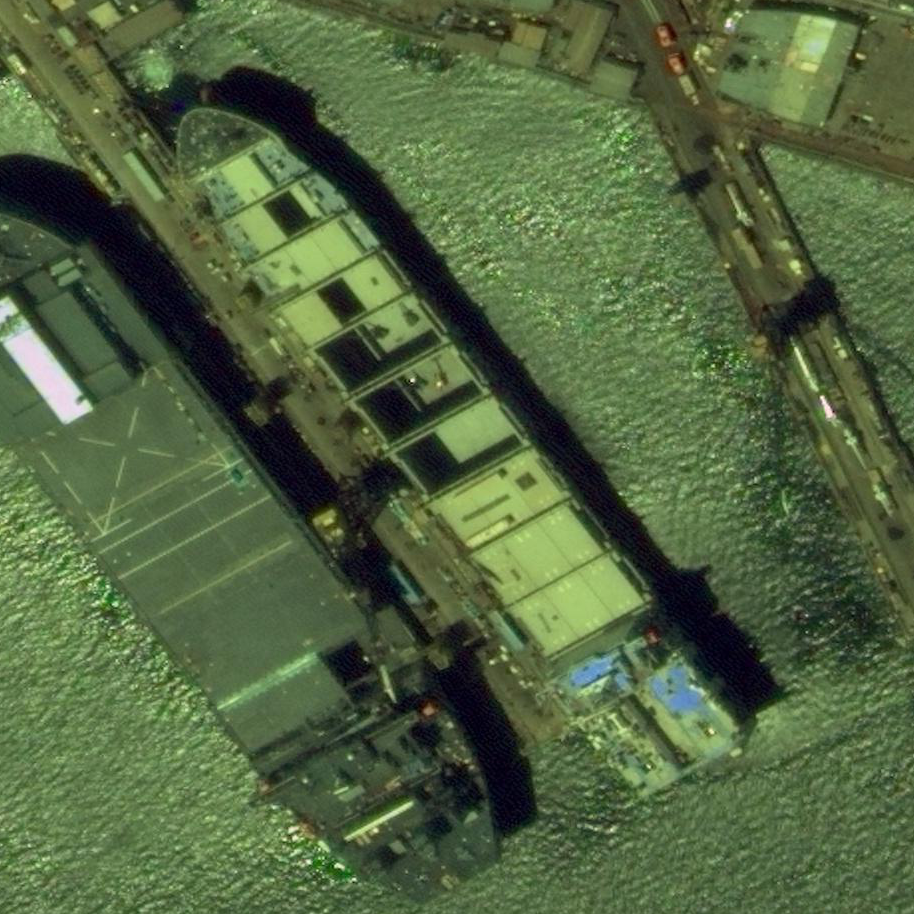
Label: civil